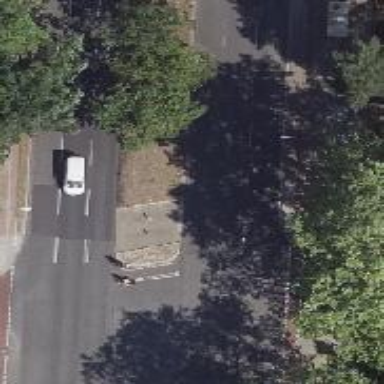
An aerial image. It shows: Secondary road with asphalt surface. There is cycle track on the right side.